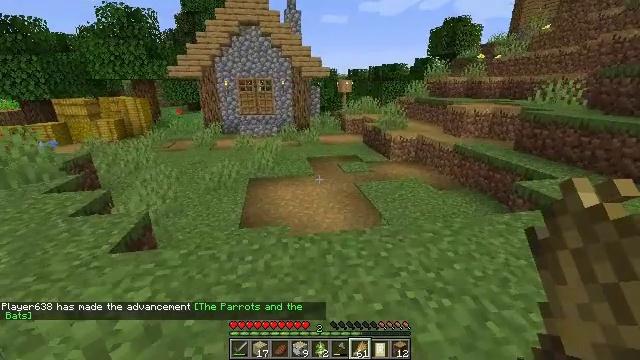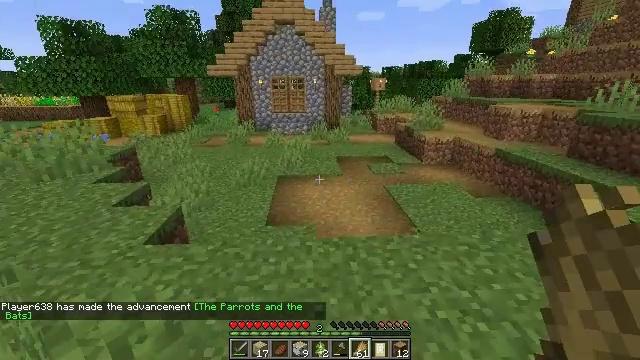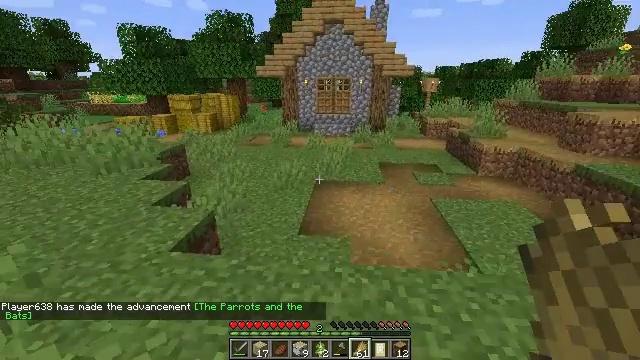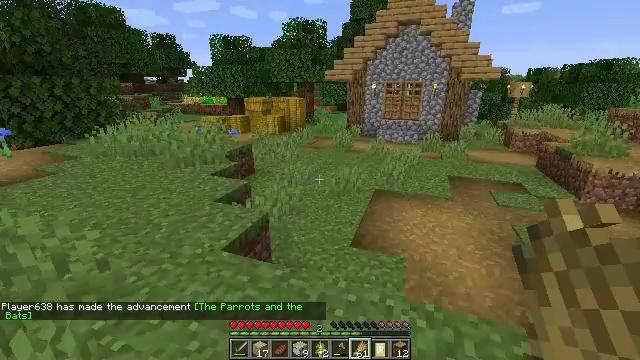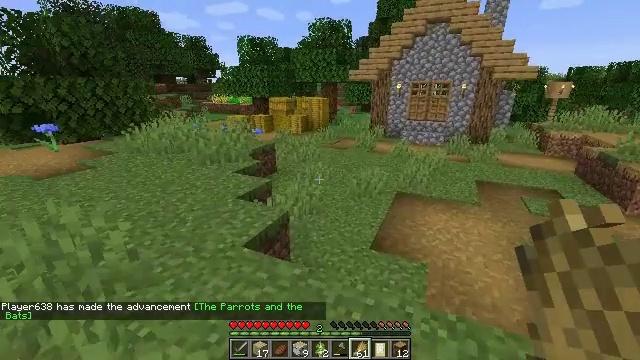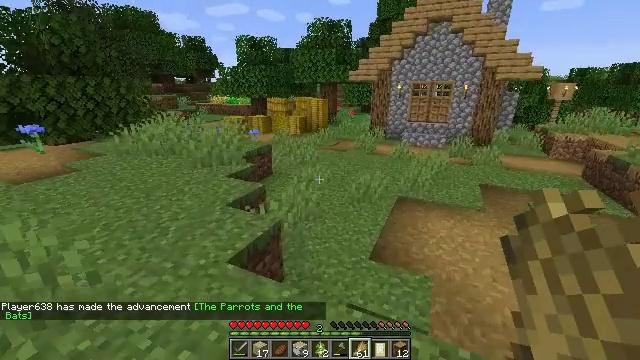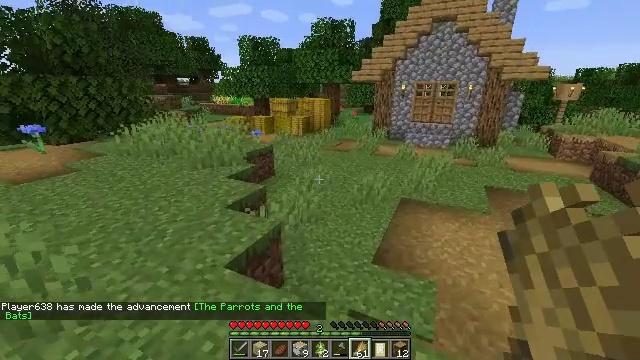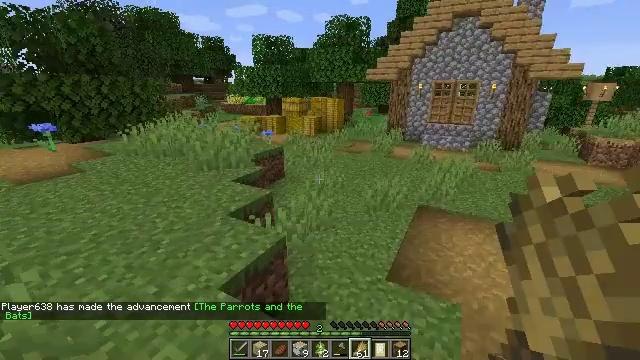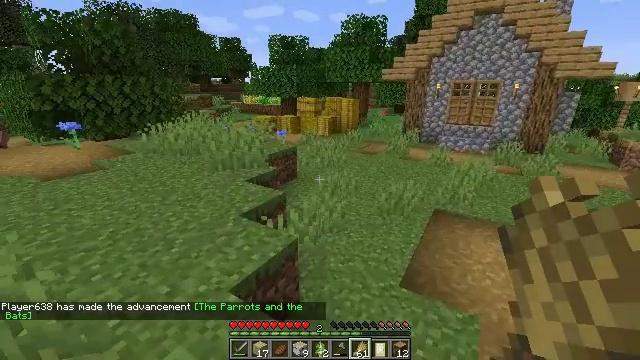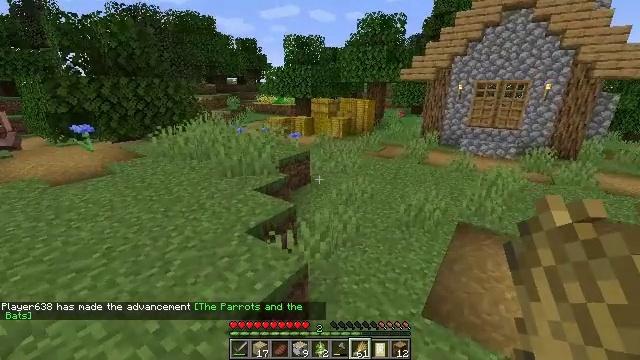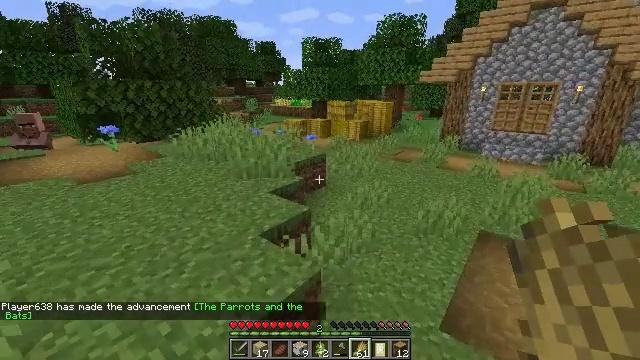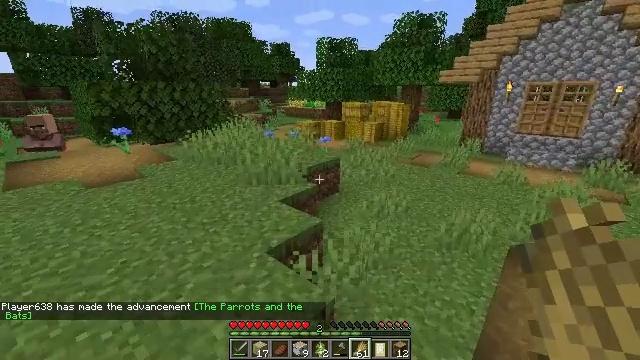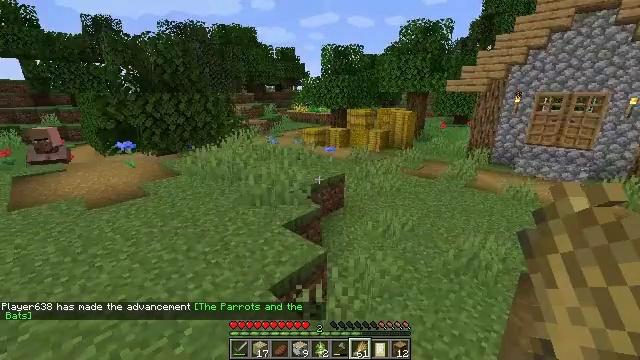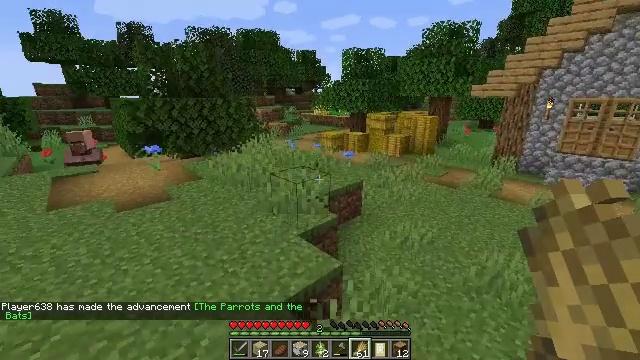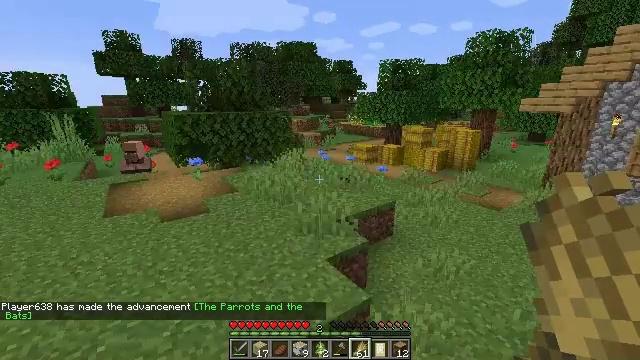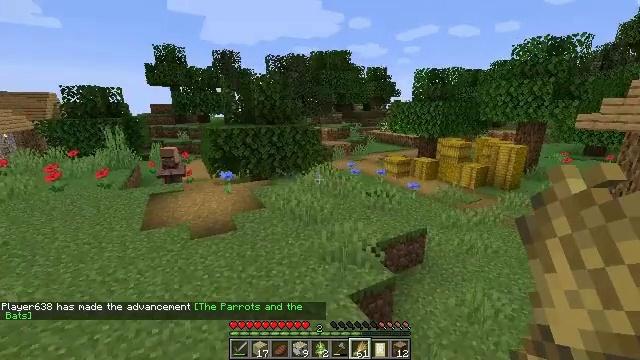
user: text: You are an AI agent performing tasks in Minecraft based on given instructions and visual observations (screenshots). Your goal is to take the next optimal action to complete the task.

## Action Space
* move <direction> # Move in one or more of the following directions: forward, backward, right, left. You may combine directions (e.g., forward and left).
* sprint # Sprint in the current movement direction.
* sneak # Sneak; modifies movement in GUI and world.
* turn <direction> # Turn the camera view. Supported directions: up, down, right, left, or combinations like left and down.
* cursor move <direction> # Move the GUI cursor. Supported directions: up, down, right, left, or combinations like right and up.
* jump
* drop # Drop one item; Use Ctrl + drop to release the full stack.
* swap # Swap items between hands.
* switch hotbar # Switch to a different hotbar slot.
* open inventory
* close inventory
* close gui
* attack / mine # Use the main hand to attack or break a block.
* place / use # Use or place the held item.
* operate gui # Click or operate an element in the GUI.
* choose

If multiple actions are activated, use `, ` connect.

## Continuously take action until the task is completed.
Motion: motion action
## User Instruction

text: Mine beetroots from the garden.
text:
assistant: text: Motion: move forward, turn left
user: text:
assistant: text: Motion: move forward, turn left
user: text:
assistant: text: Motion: move forward, turn left
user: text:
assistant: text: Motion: move forward, turn left
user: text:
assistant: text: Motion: move forward
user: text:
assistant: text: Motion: move forward
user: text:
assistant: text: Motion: move forward, turn left
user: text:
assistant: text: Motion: move forward, turn left
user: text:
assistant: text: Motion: move forward, turn left
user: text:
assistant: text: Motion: move forward, turn left
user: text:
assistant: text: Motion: move forward, turn left
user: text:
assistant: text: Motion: move forward, turn left, jump
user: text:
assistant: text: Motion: move forward, turn left, jump
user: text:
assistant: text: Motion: move forward, turn left and up, jump
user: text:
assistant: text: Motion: move forward, turn left, jump
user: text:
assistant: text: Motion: move forward
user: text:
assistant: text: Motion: move forward
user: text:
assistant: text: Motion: move forward
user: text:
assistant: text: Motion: move forward
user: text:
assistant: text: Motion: move forward
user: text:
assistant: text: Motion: move forward
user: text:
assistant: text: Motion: move forward
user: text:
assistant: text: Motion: move forward
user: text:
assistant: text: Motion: move forward
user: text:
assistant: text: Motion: move forward
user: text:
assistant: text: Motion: move forward, turn left
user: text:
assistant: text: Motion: move forward, turn left
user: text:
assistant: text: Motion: move forward, turn left
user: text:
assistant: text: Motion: move forward
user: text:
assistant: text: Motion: move forward